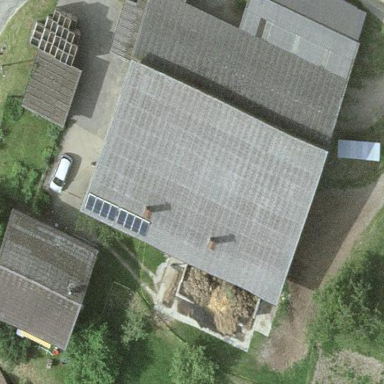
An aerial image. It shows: Farmyard area.